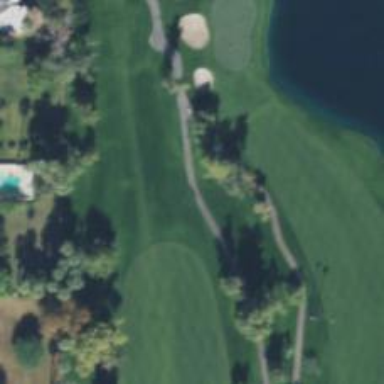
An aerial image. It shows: Service road designated as golf cart path.